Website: apple-inc
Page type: account-selection
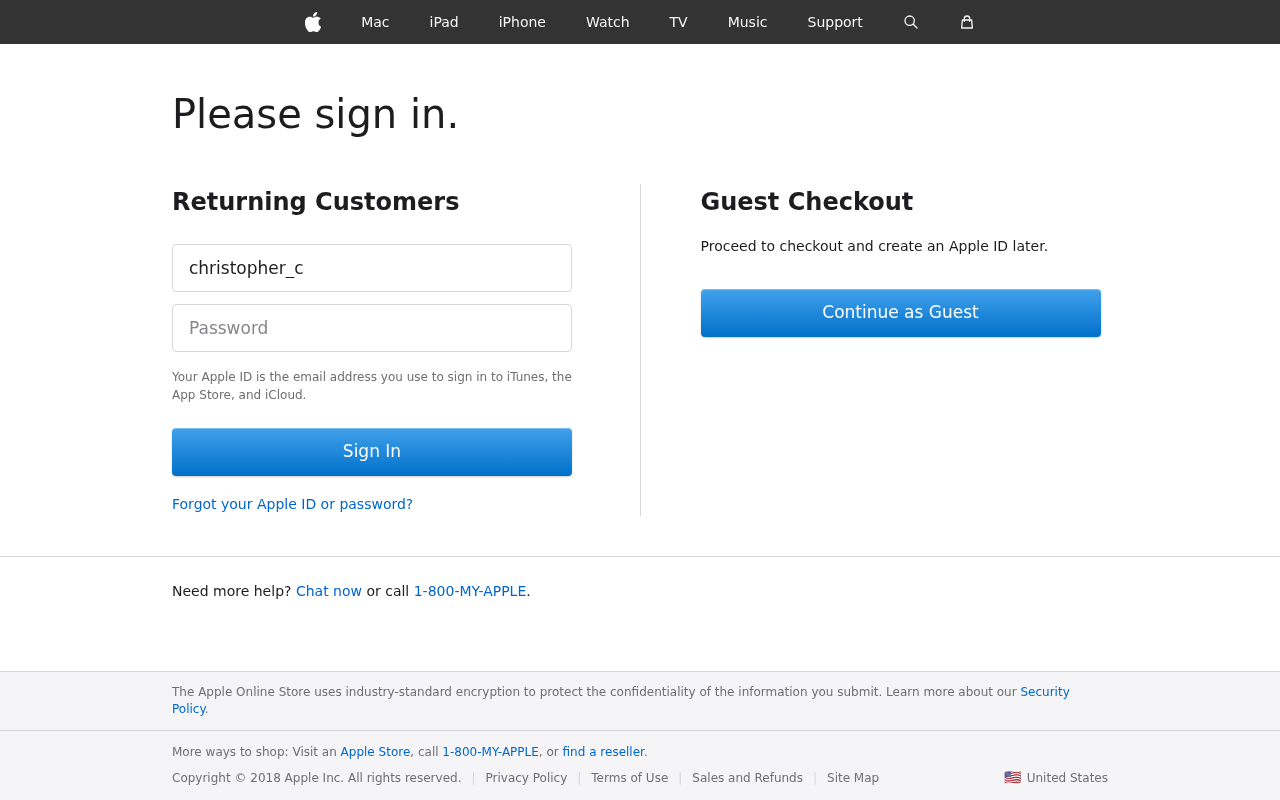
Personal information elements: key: PII_LOGIN_USERNAME
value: christopher_carter